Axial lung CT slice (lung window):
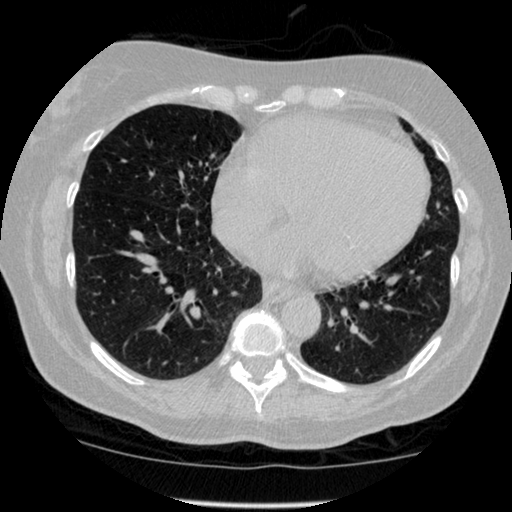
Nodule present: no